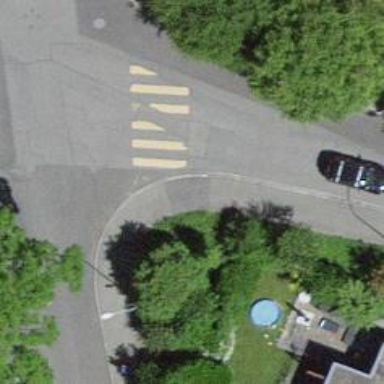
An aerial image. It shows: Marked crossing on the road.